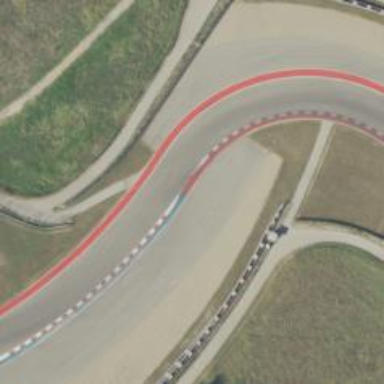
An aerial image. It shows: Motor sport raceway with asphalt surface.